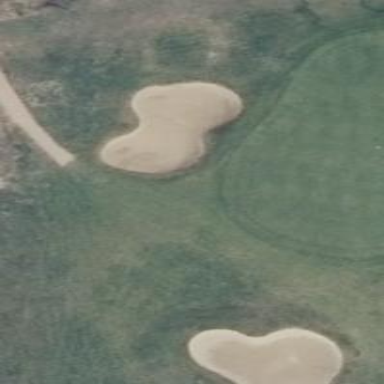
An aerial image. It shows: Bunker on golf course.